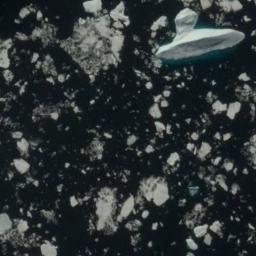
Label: sea_ice